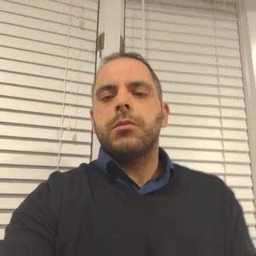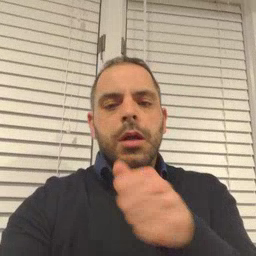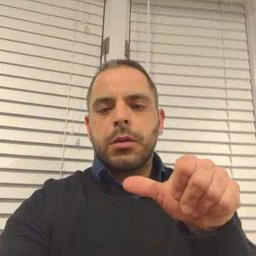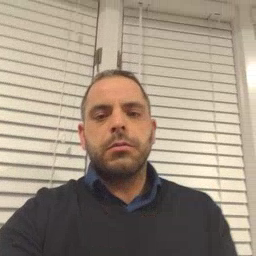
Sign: any